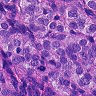
Metastatic tissue present: yes